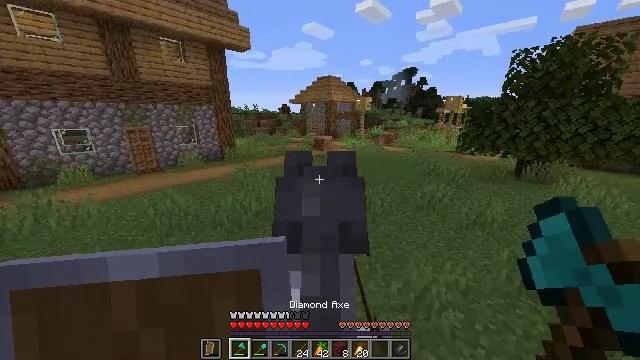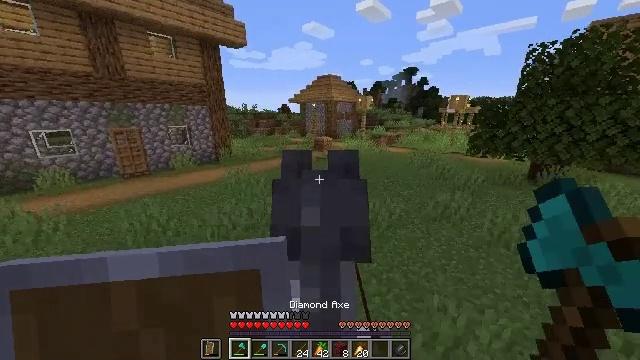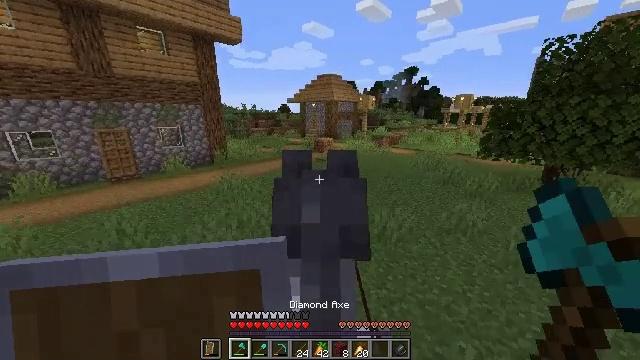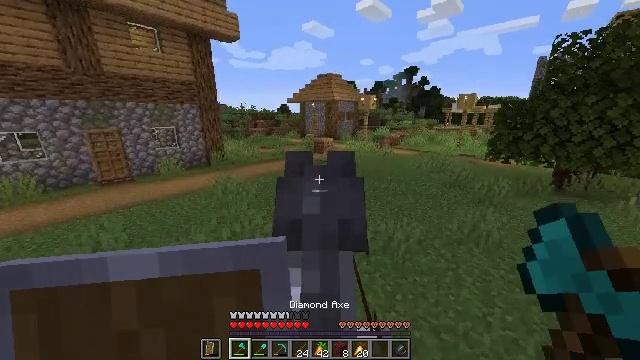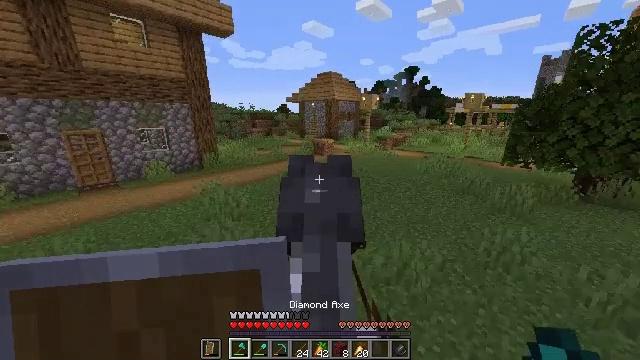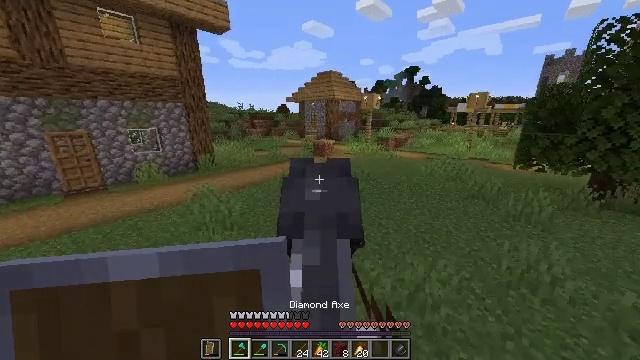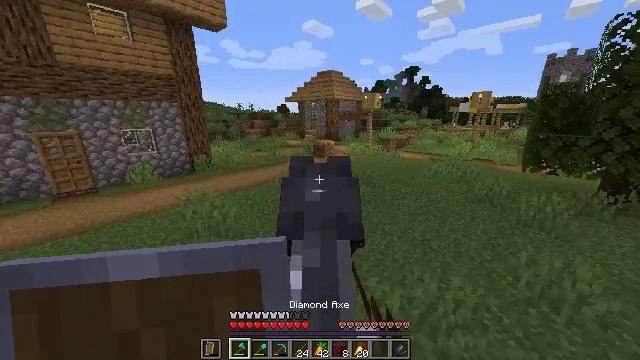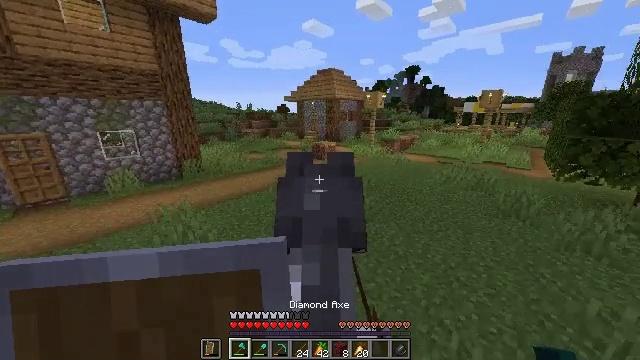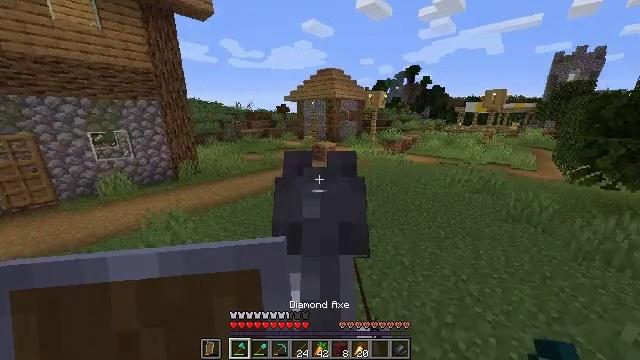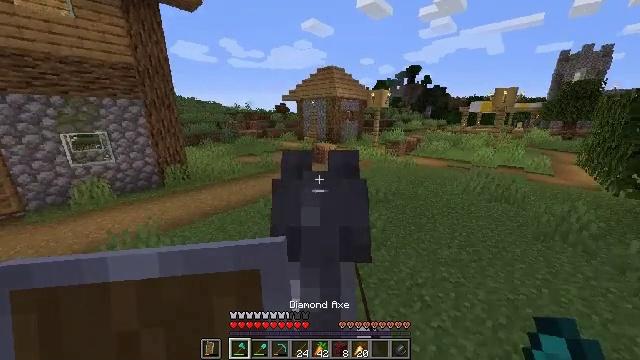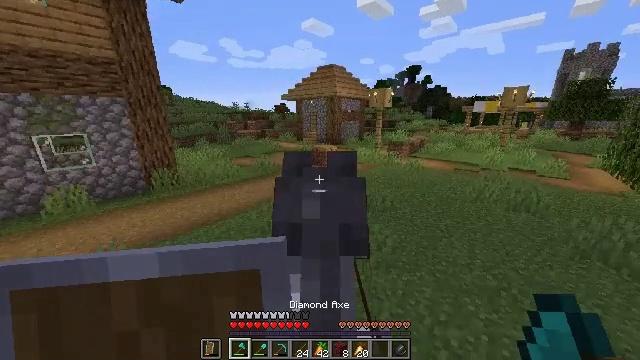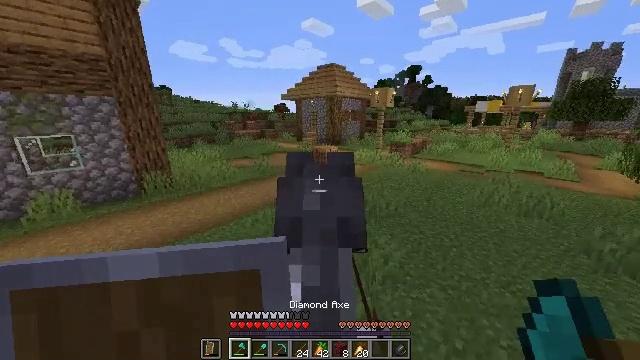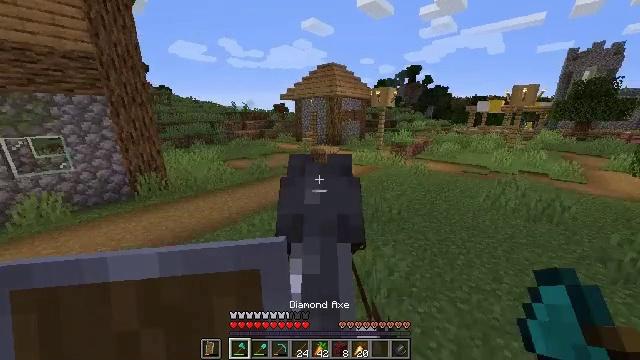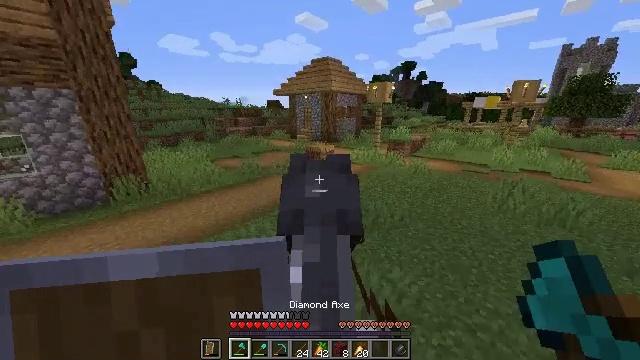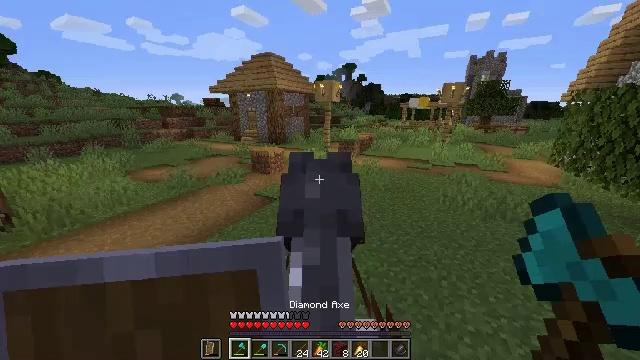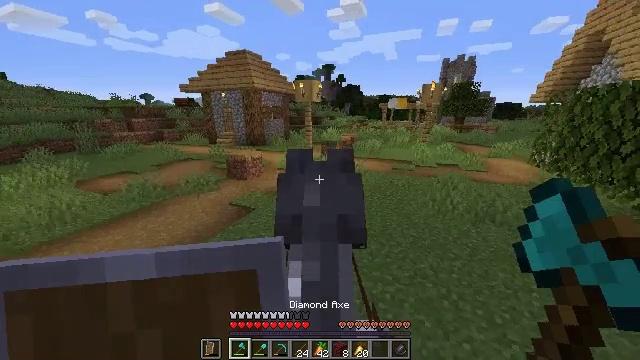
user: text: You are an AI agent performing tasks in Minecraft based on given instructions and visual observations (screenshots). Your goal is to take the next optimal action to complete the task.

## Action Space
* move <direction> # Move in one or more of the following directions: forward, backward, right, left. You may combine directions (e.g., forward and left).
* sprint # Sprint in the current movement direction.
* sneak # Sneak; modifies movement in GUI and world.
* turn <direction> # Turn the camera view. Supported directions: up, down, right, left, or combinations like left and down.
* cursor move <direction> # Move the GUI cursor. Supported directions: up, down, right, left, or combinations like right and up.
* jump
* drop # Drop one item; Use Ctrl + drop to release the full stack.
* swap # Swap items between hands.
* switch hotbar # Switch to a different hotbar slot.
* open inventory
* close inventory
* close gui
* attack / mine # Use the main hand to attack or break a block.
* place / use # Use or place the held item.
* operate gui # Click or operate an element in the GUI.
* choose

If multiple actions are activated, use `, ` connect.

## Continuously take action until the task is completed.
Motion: motion action
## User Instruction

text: Collect dark oak leaves by breaking them.
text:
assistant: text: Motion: move forward, sprint
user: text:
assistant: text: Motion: move forward, sprint
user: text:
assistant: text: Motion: move forward, sprint
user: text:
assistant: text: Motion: move forward, sprint
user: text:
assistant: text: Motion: move forward, sprint
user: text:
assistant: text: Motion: move forward, sprint
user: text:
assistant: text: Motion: move forward, sprint
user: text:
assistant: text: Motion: move forward, sprint
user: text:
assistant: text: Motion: move forward, sprint
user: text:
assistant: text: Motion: move forward, sprint
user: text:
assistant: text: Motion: move forward, sprint
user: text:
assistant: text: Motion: move forward, sprint, turn right
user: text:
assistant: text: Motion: move forward, sprint, turn right
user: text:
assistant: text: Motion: move forward, sprint, turn right
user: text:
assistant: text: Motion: move forward, sprint
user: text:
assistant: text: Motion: move forward, sprint
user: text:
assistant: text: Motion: move forward, sprint
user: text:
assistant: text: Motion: move forward, sprint
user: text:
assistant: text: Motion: move forward, sprint
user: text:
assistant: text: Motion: move forward, sprint, turn right
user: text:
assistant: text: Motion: move forward, sprint, turn right
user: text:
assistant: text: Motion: move forward, sprint
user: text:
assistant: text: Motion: move forward, sprint
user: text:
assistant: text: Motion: move forward, sprint
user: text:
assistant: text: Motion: move forward, sprint
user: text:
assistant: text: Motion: move forward, sprint
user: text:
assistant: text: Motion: move forward and move right, sprint
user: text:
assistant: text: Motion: move forward and move right, sprint, turn up
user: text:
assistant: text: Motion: move forward and move right, sprint, turn up
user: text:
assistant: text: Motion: move forward and move right, sprint